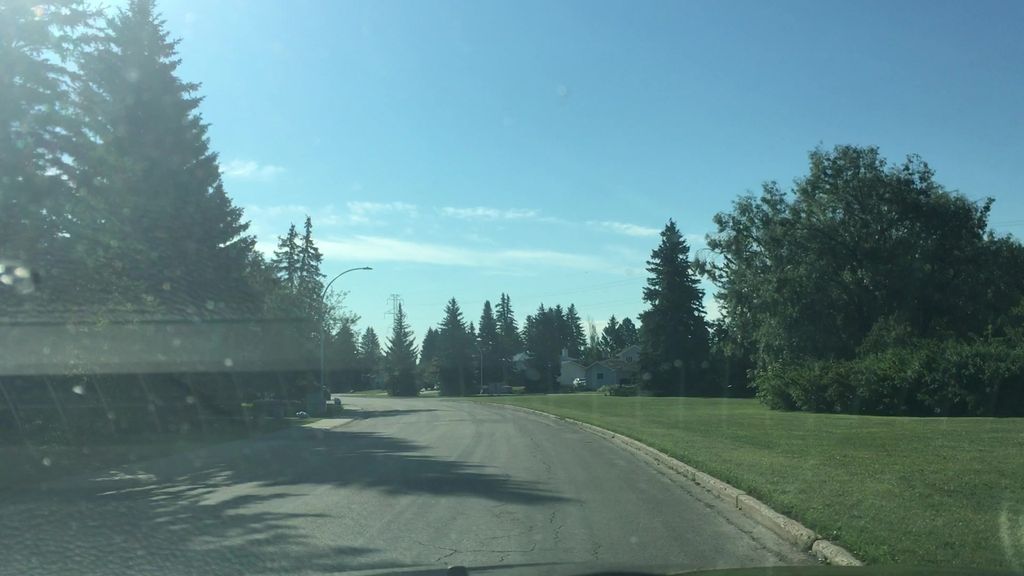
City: edmonton